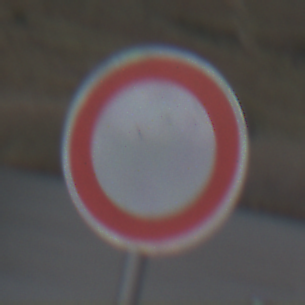
Verkehrszeichen: VerbotFahrzeugeAllerArt
Umgebung: Outdoor, RoadRail
Tageszeit: SunriseSunset
Wetter: PartlyCloudy
Licht: Natural
Jahreszeit: NotSpecified
Kontrast: LowContrast